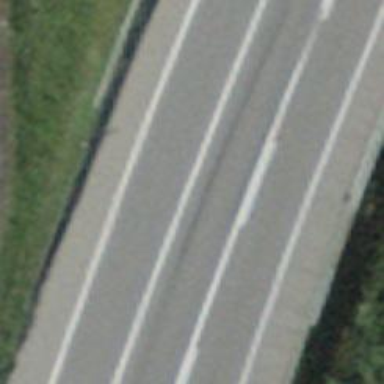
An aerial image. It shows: Trunk link road with asphalt surface.